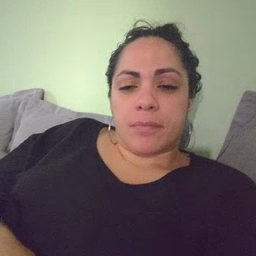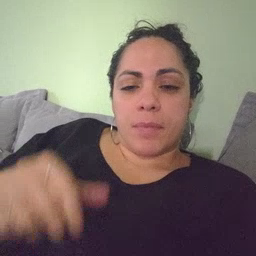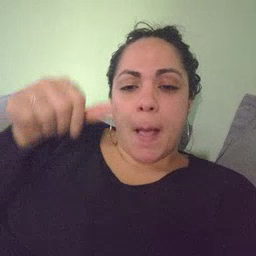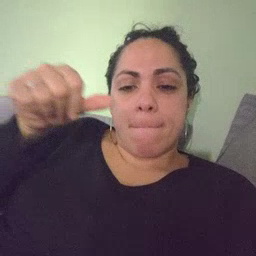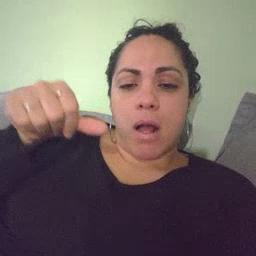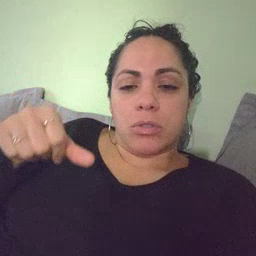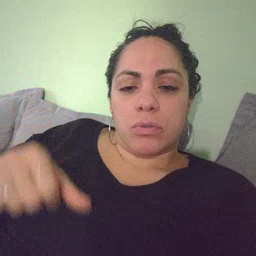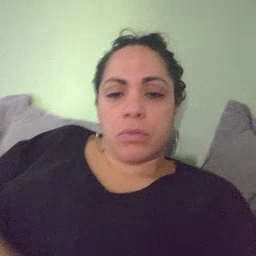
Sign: puzzle